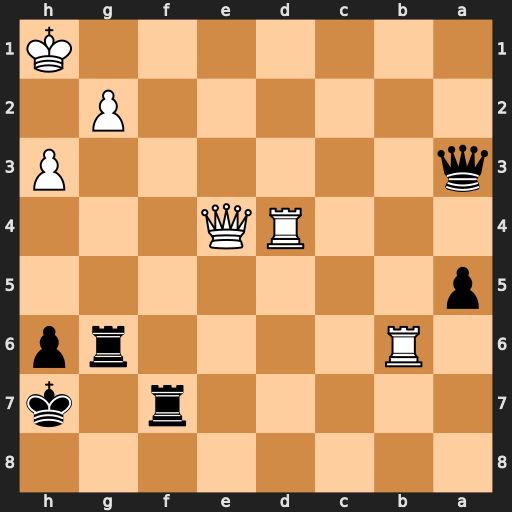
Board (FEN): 8/5r1k/1R4rp/p7/3RQ3/q6P/6P1/7K
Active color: b
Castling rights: -
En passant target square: -
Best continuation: Rf1+ Kh2 Qg3#